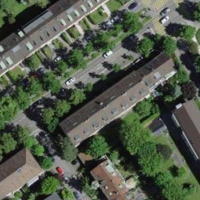
EUNIS habitat code: 54
Species observed at this site:
Lapsana communis